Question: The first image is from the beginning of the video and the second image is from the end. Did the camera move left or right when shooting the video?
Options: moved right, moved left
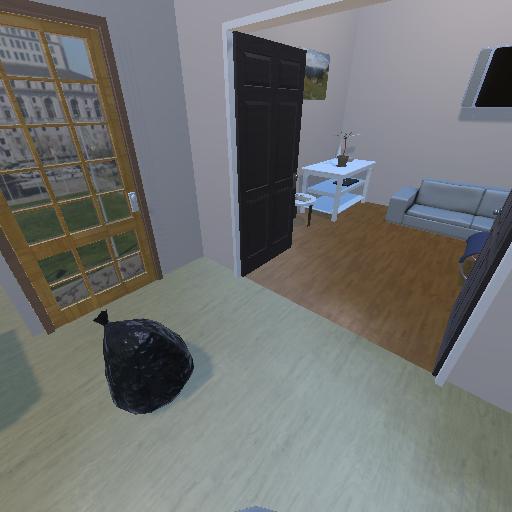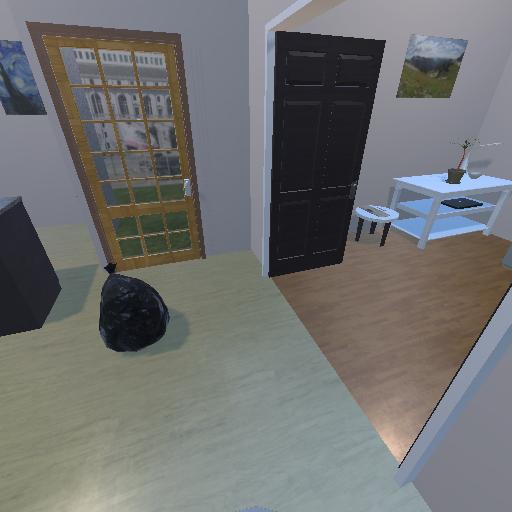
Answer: moved right